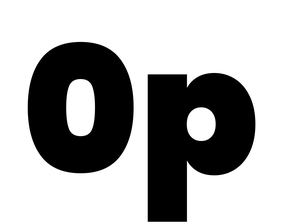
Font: Poppins-Black